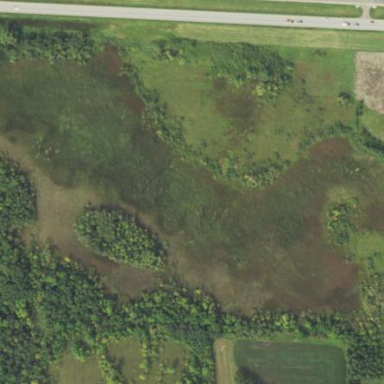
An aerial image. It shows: Marsh wetland.